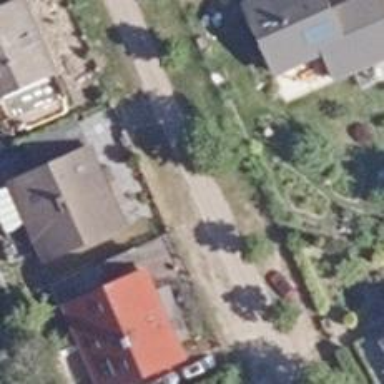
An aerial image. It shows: Residential road.